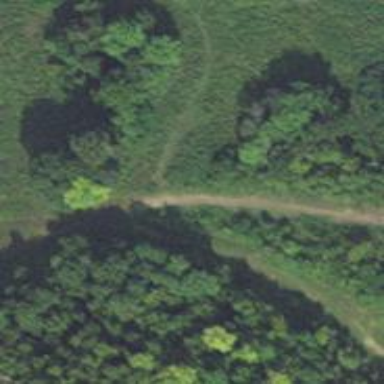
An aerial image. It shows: Path.